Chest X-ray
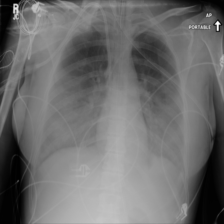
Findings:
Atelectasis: negative
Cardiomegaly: negative
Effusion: positive
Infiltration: positive
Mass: negative
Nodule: negative
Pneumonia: negative
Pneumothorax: negative
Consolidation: negative
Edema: negative
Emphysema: negative
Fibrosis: negative
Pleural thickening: negative
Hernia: negative